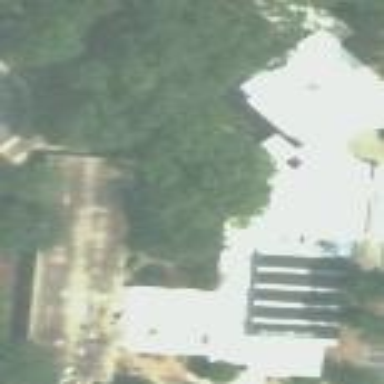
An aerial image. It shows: Building that is place of worship.